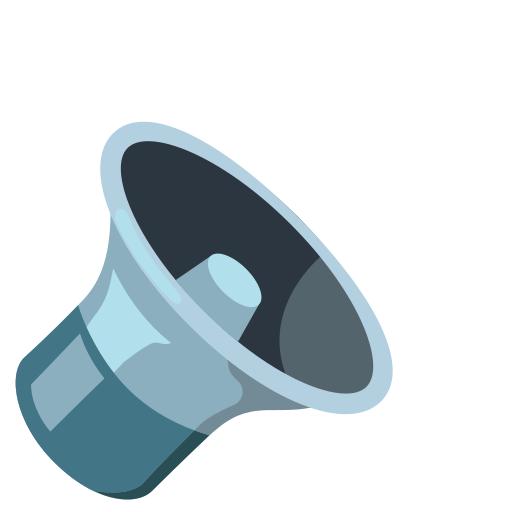
Emoji: 🔈